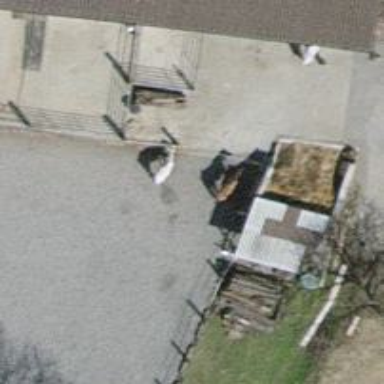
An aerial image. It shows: Gate.